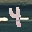
Label: 4